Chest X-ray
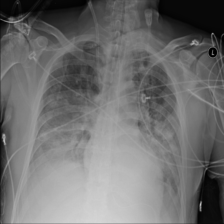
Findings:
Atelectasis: negative
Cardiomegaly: negative
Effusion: positive
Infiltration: negative
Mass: negative
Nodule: negative
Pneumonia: negative
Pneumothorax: negative
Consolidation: negative
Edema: negative
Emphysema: negative
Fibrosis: negative
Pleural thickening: negative
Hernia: negative